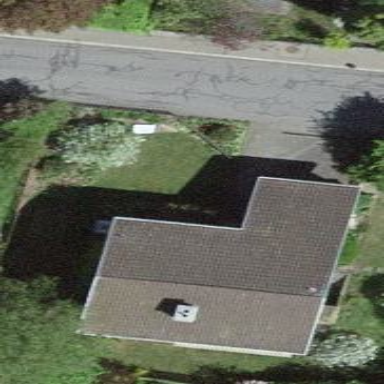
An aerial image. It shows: Residential building.